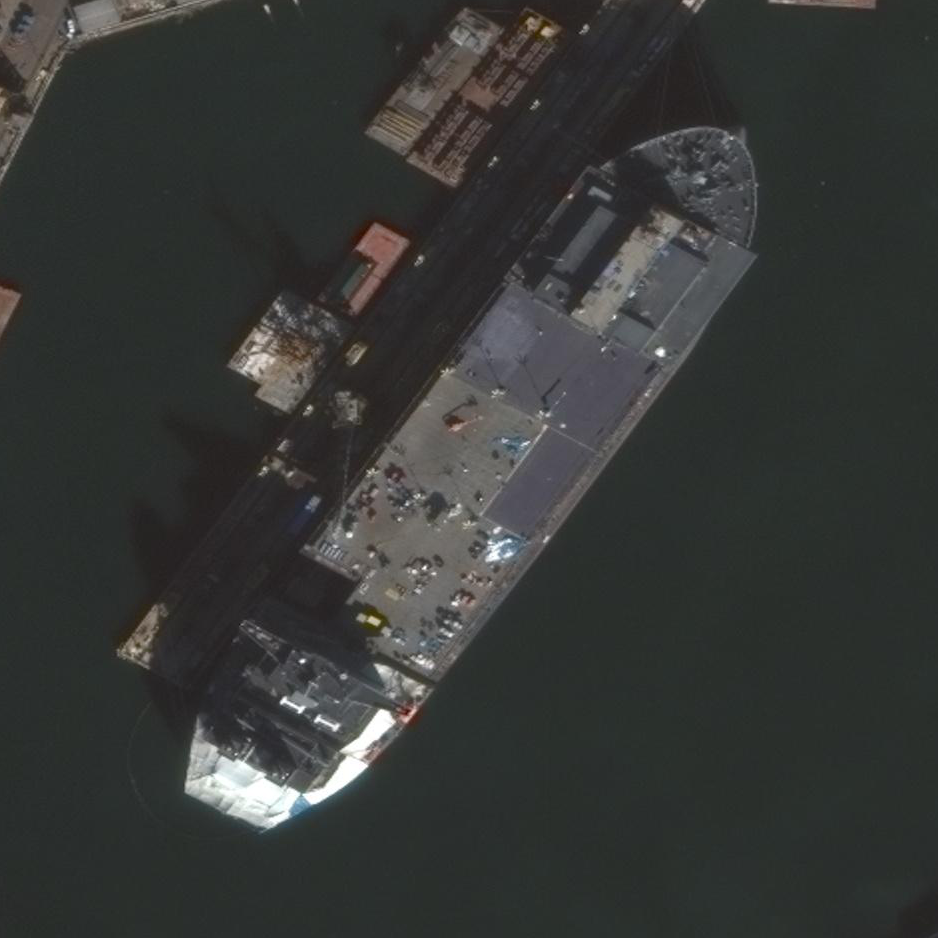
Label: civil